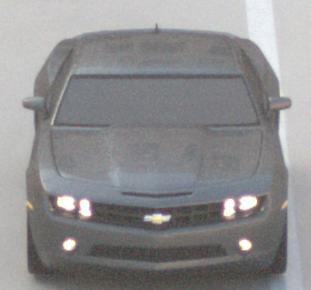
Make: Chevrolet
Model: Camaro Cabriolet 6.2 V8
Detailed model: Camaro (V) Coupé
Model produced from: 2011/09
Model produced until: 2014/02
Doors: 2
Color: gray
Road condition: wet road
Daytime: sunrise or sunset
Contrast: low contrast